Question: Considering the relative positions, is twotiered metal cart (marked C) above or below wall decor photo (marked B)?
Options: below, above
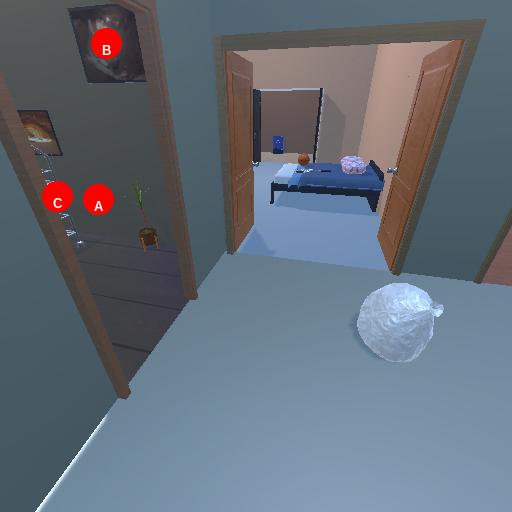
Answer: below